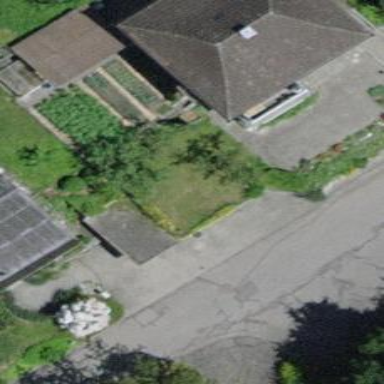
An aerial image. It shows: Garage.